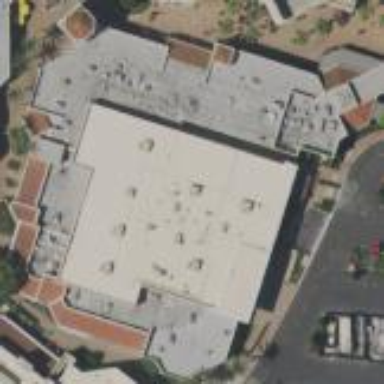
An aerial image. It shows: Retail building.